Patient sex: F
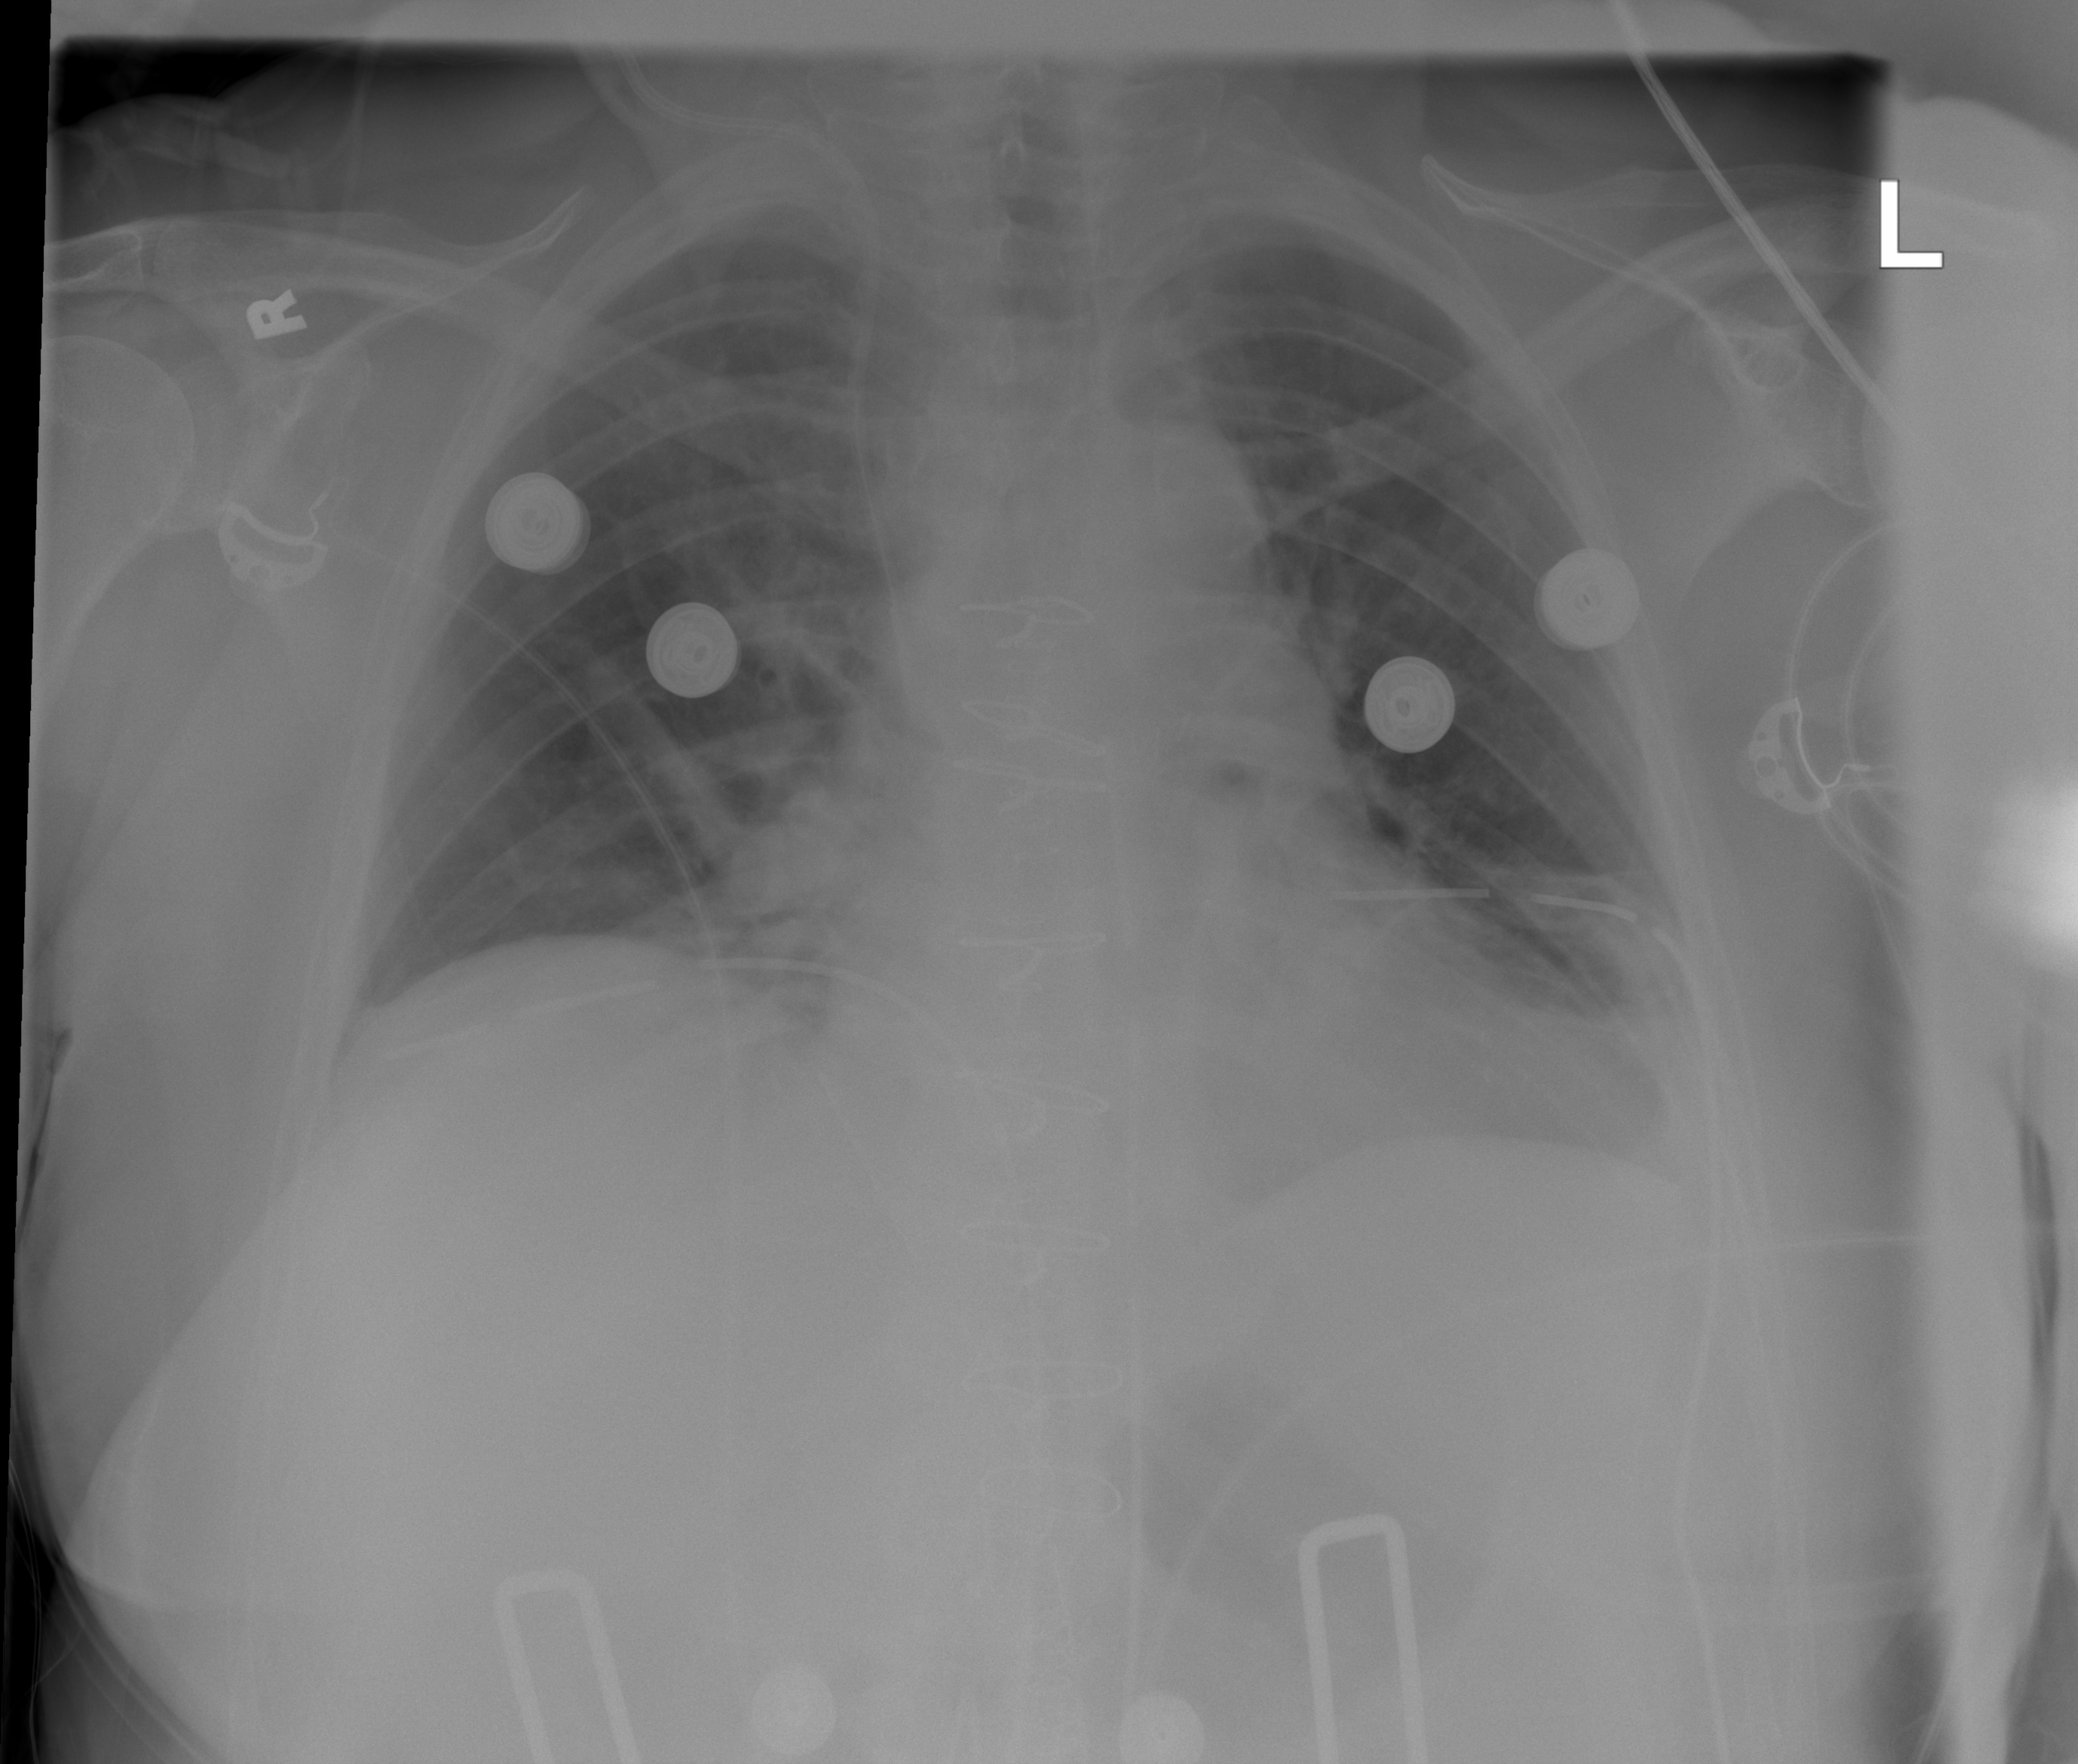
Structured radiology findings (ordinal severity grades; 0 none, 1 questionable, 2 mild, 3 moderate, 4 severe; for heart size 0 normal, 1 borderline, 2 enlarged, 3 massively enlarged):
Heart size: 2
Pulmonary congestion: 0
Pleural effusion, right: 0
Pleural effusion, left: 1
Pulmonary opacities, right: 0
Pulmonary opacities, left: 0
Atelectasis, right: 2
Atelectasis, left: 2